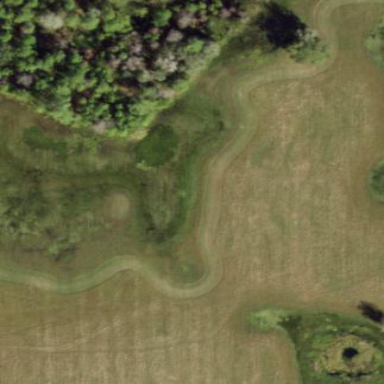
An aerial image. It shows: Wetland area characterized by wet meadow.